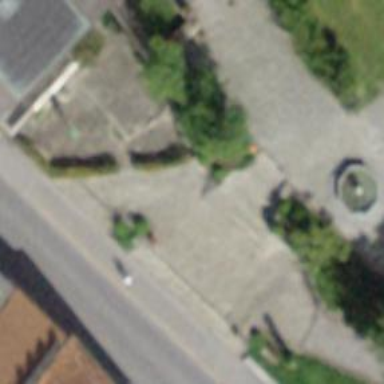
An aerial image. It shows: Parking entrance.